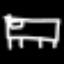
Label: bed